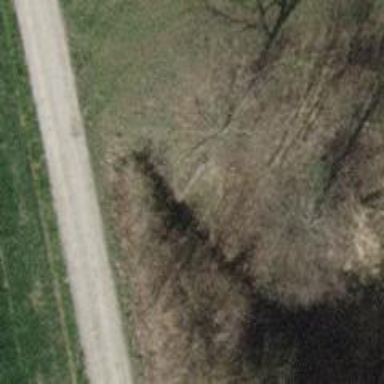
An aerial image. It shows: Brown bench in the vicinity.